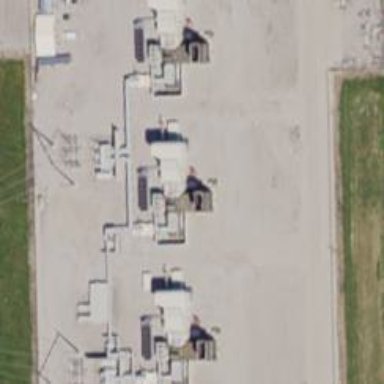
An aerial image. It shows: Gas turbine generator.